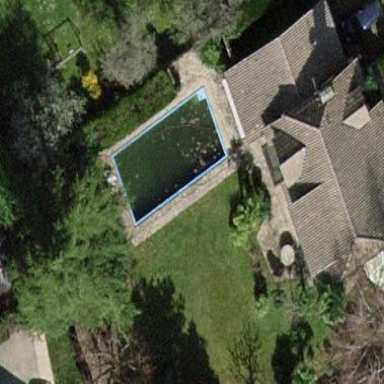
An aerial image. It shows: Swimming pool located in leisure land.